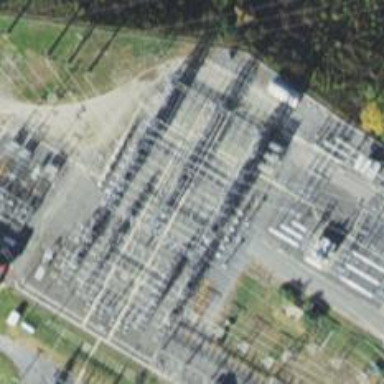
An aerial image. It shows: Switch for power supply.